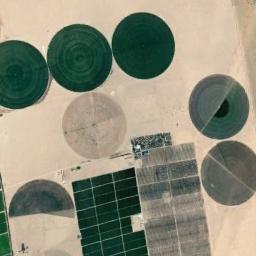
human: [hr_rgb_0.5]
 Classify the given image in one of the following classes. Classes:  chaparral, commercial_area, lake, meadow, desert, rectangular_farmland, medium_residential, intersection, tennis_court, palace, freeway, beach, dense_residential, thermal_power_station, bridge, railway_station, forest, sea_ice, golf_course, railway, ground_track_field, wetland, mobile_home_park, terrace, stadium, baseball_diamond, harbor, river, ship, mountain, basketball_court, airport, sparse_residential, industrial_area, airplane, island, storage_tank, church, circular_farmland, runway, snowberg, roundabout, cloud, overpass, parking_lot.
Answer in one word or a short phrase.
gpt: circular_farmland